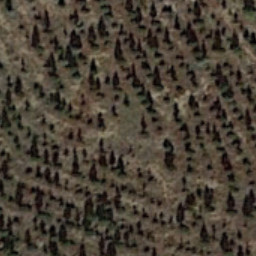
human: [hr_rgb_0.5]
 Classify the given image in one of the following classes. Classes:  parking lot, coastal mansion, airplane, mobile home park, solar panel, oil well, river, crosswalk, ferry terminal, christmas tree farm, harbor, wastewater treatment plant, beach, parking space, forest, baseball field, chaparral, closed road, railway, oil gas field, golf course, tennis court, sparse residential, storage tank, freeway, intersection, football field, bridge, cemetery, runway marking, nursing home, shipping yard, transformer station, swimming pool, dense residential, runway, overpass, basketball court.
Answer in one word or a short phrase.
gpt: christmas tree farm